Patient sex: F
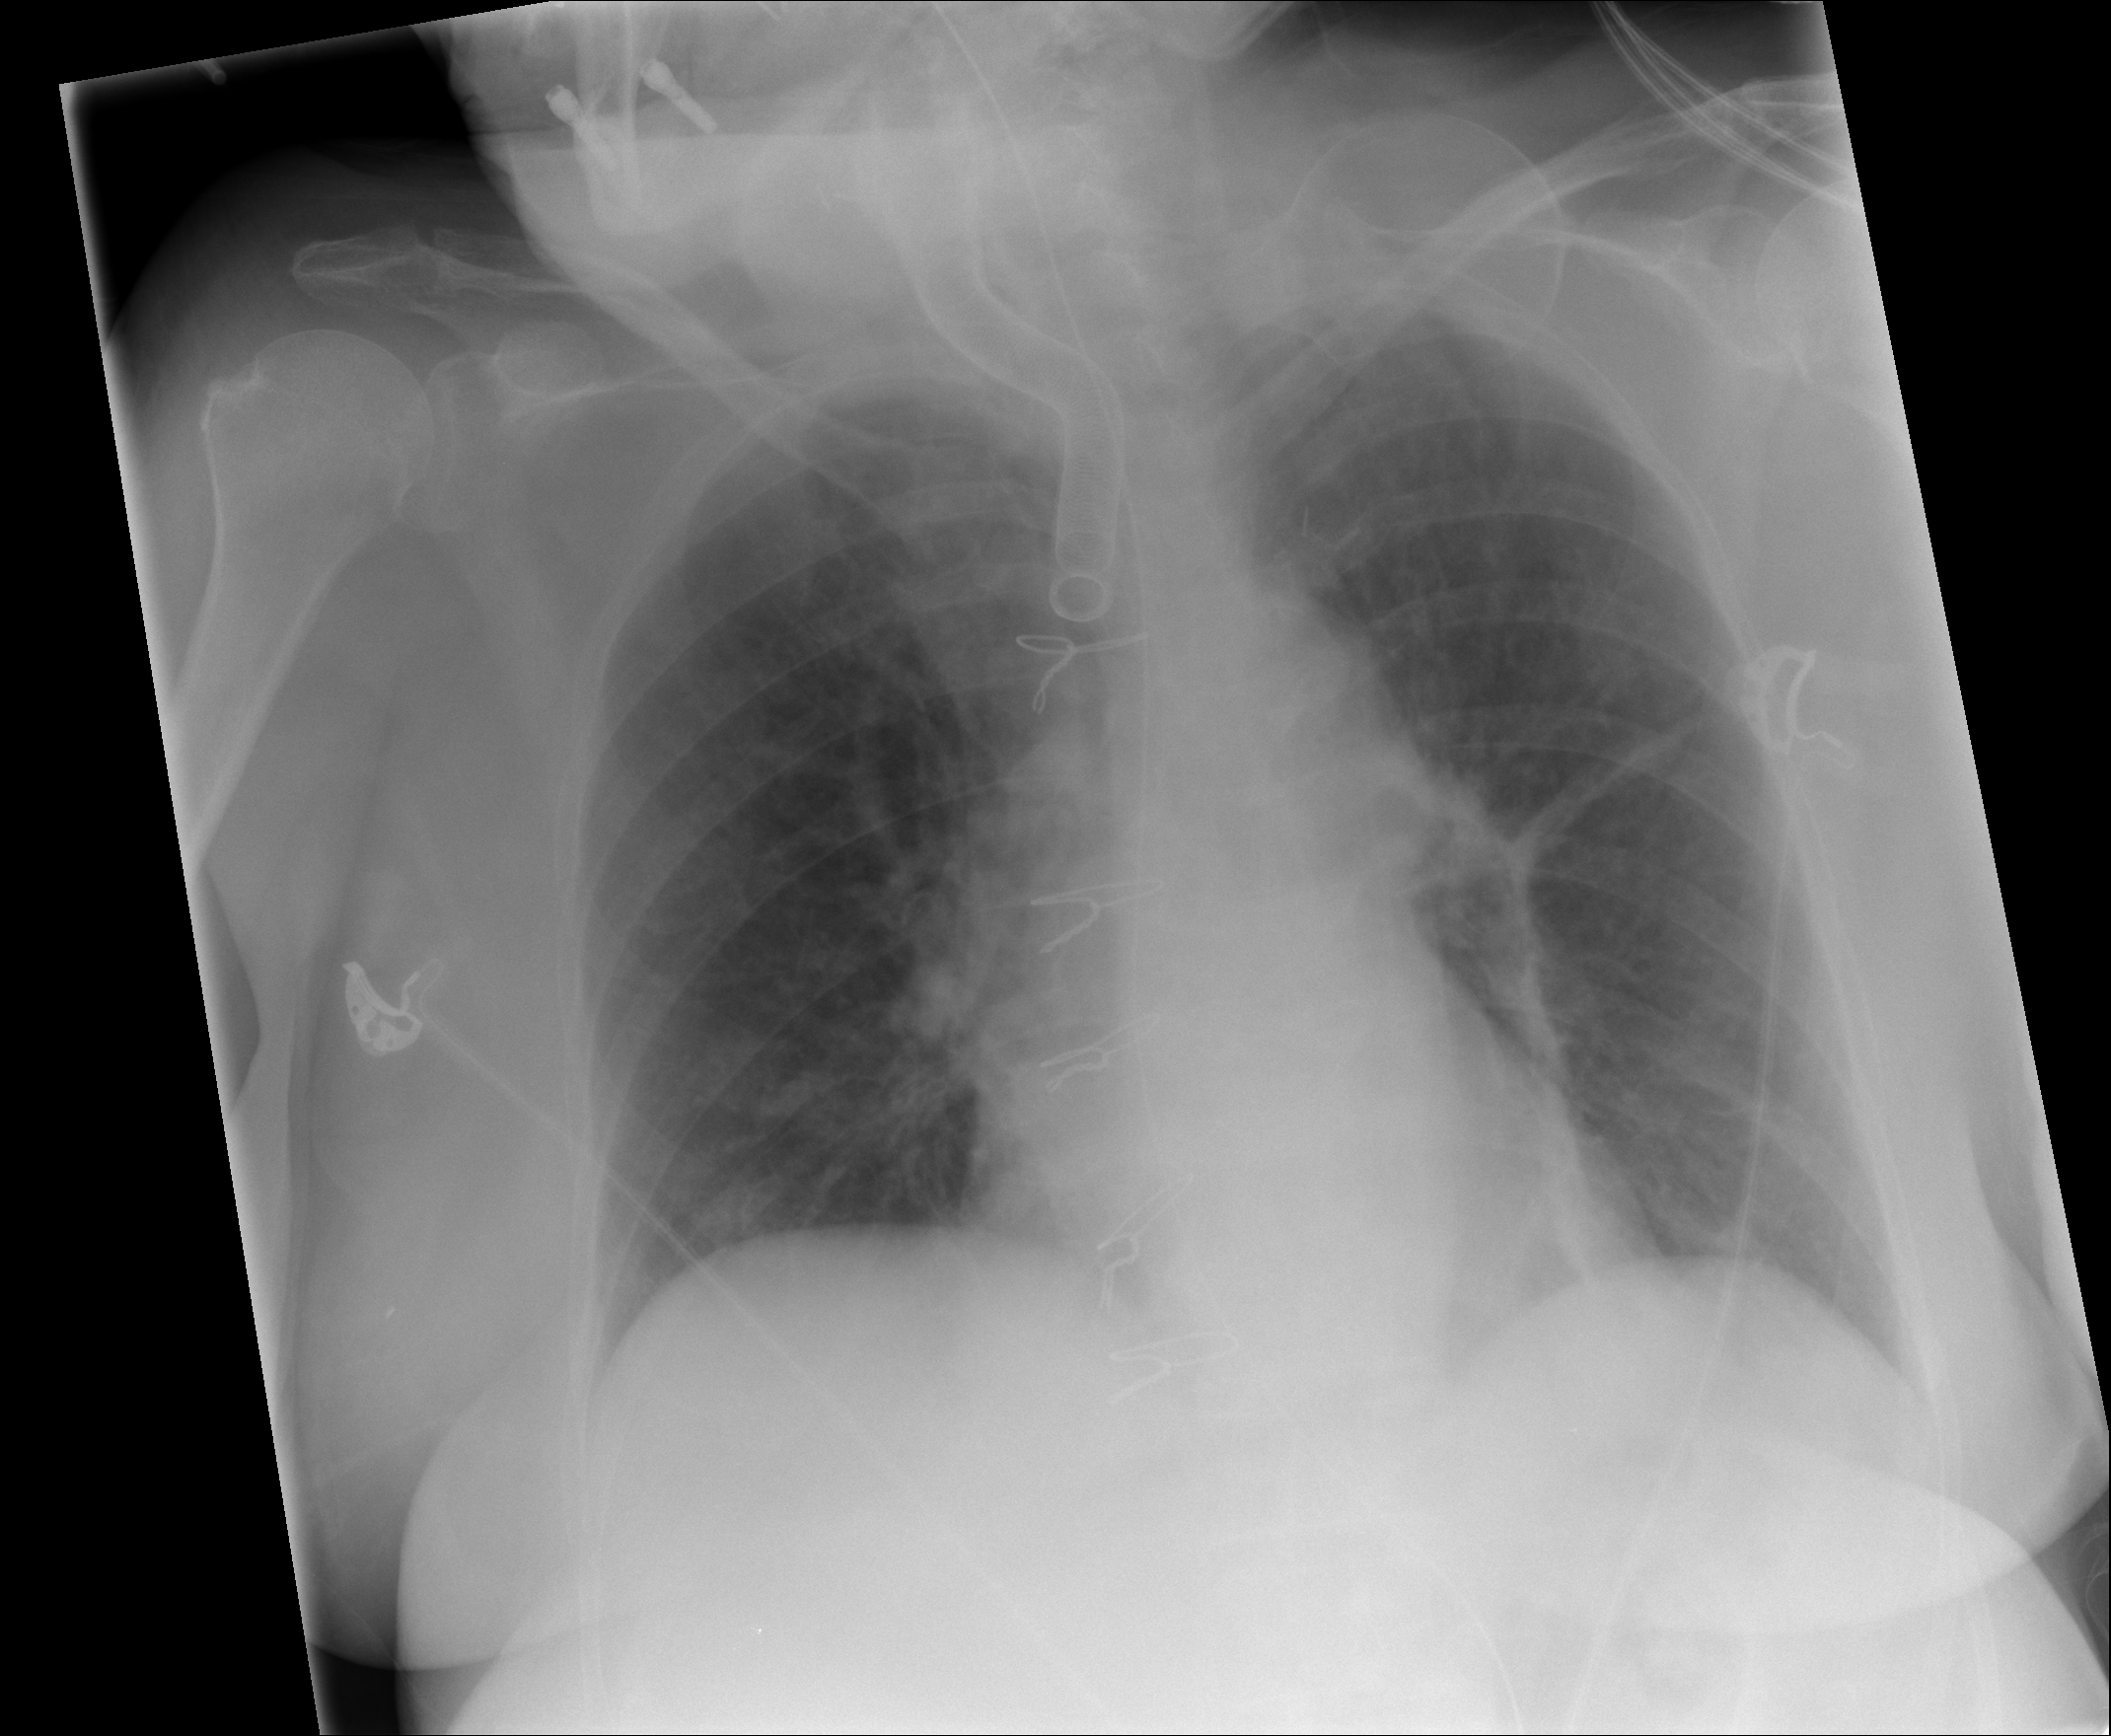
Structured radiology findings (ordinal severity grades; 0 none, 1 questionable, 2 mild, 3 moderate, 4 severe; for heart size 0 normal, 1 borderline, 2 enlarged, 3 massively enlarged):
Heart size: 0
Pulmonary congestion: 0
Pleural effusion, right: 0
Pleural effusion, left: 0
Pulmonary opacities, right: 0
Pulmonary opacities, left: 0
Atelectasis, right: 0
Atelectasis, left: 2